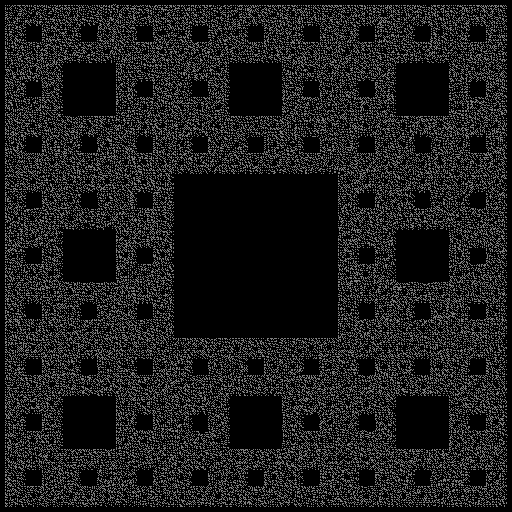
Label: sierpinski_carpet